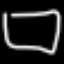
Label: square